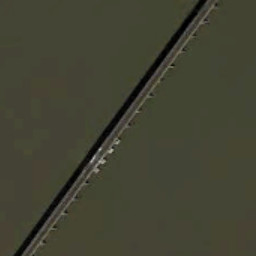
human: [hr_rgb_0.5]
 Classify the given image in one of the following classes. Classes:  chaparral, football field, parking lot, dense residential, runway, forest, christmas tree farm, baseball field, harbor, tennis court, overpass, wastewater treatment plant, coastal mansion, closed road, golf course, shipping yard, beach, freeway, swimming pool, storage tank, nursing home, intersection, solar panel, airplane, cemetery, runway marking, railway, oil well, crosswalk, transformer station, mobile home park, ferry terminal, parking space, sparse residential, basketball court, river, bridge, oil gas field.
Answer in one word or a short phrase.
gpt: bridge